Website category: sports
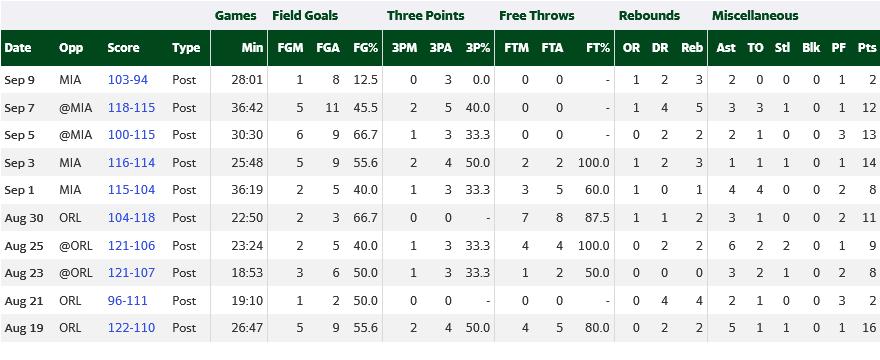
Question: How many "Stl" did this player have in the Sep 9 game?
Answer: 0

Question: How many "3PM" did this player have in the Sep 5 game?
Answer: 1

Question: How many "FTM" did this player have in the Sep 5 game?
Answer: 0

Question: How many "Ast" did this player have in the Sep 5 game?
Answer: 2

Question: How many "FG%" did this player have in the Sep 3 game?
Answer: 55.6

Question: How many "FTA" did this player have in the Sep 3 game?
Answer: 2

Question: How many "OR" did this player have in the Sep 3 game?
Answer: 1

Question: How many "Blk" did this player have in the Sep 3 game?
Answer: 0

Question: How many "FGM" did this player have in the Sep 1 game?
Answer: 2

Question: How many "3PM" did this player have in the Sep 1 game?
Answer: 1

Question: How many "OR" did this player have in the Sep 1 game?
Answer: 1

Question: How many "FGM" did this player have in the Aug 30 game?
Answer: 2

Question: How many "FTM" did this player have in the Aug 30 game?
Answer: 7

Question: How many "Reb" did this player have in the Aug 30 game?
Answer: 2

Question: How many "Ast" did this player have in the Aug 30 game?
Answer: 3

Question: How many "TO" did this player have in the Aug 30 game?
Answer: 1

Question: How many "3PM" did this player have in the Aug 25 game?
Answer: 1

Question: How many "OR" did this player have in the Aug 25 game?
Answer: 0

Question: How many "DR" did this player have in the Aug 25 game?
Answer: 2

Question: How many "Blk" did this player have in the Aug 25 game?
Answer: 0

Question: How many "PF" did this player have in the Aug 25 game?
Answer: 1

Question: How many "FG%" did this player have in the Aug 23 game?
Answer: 50.0

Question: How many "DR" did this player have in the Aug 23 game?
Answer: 0

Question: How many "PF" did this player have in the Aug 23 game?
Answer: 2

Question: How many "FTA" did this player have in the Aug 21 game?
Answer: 0

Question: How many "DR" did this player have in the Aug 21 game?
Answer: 4

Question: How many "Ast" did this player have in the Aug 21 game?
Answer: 2

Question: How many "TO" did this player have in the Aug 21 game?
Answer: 1

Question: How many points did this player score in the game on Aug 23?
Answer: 8

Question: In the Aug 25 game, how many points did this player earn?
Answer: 9

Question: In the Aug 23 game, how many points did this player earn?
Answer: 8

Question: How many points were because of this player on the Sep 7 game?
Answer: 12

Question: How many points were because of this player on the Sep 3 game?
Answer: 14

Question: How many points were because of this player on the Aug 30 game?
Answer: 11

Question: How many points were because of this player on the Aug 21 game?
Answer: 2